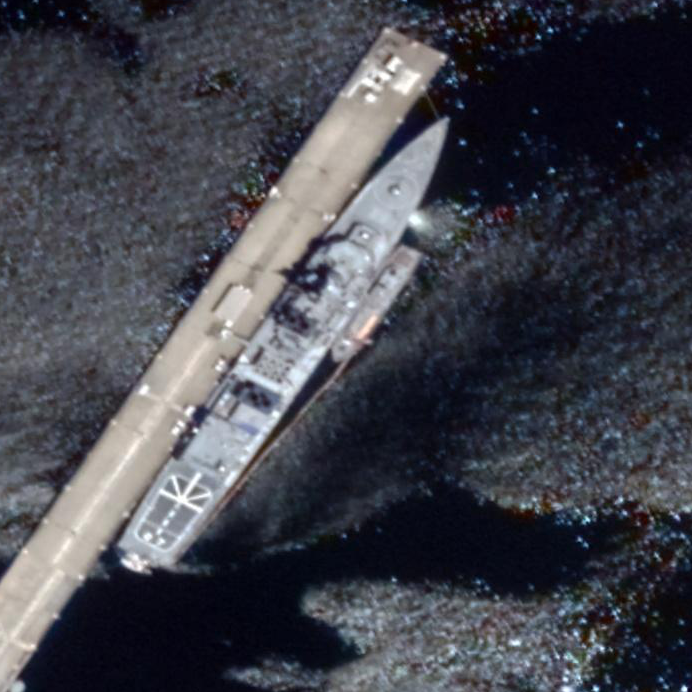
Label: destroyer